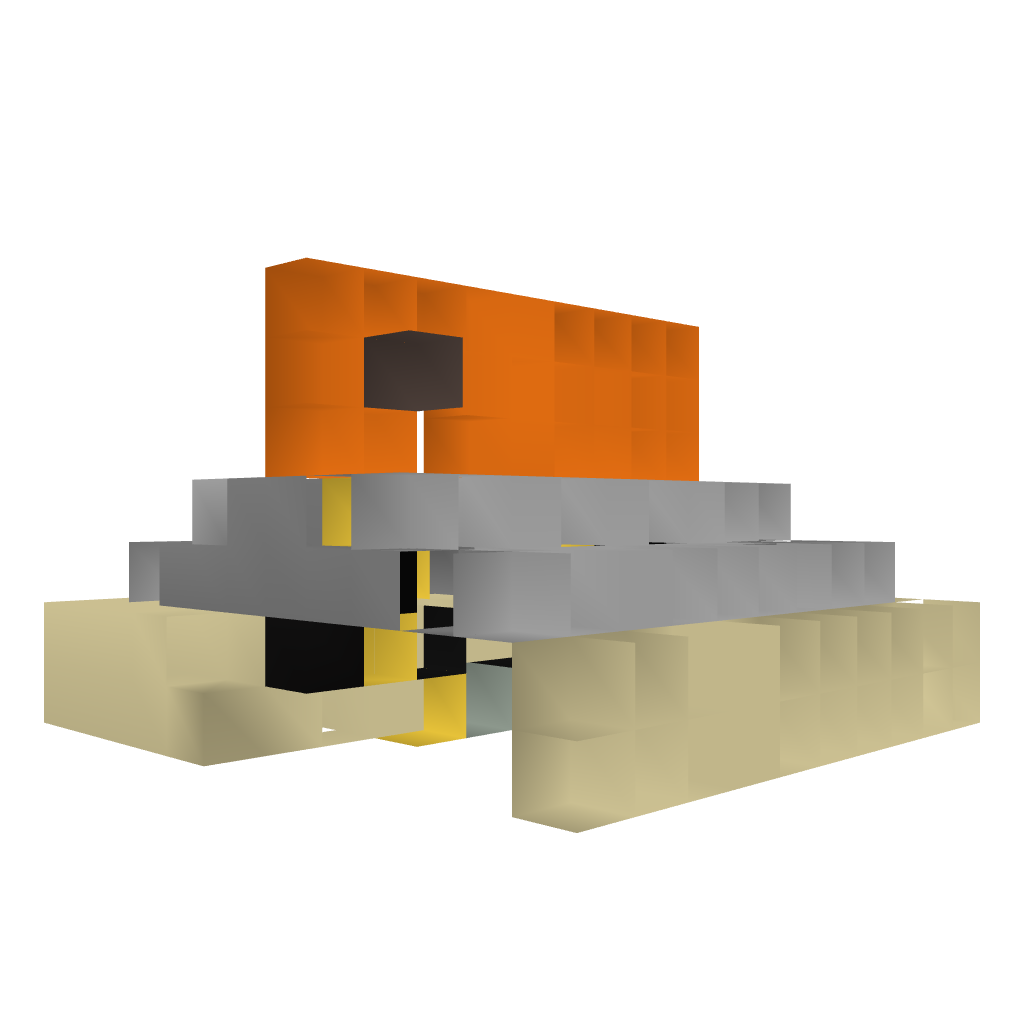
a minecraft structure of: Invisible Door Schematic